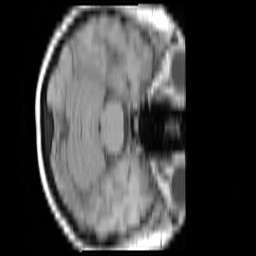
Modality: T1w
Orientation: axial
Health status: ill
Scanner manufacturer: siemens
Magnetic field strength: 3 T
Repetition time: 0.44 s
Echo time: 0.00266 s